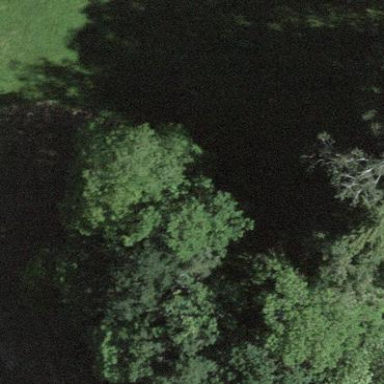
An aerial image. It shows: Forest area.